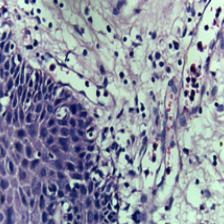
Diagnosis: Normal